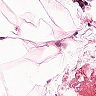
Metastatic tissue present: no